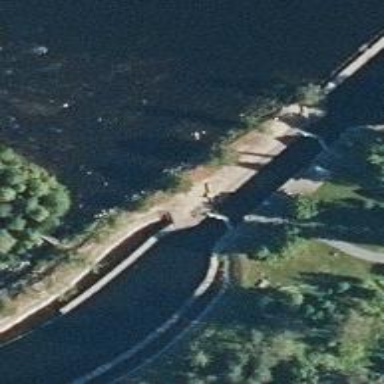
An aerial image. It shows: Lock gate along waterway.